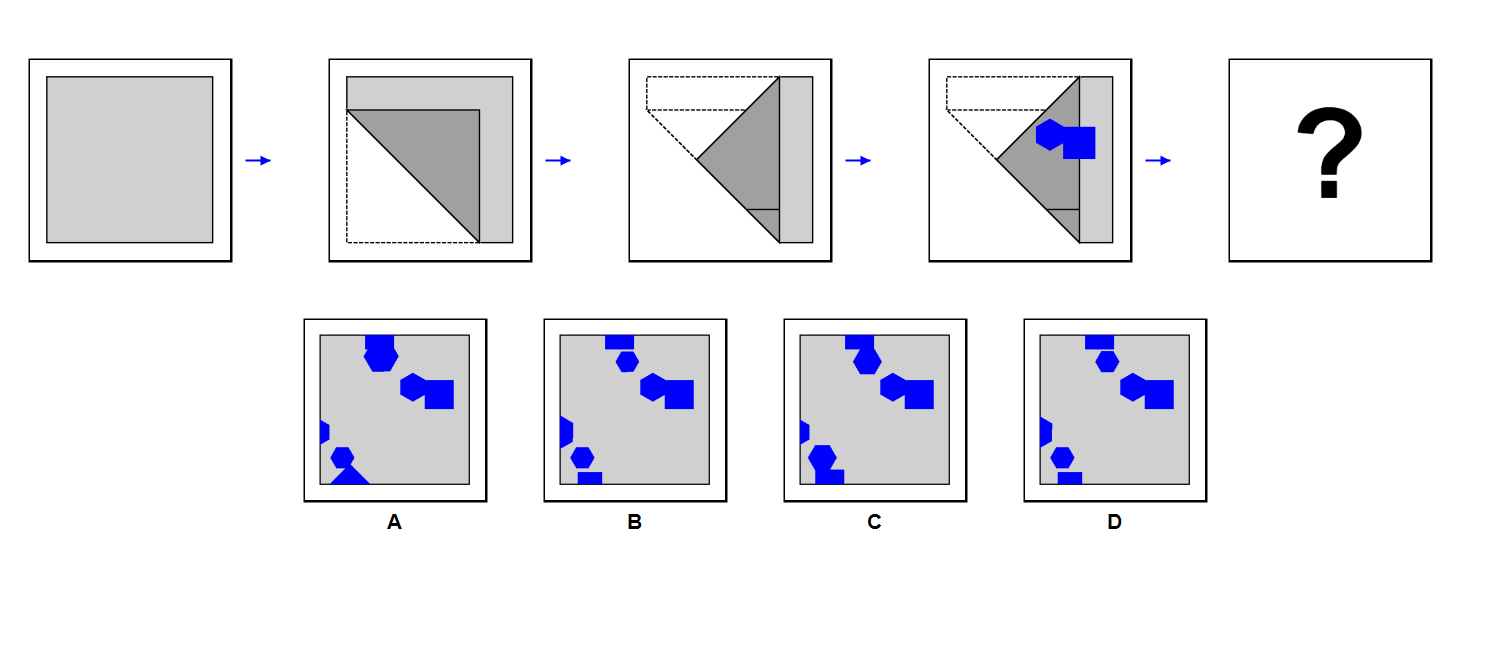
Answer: C